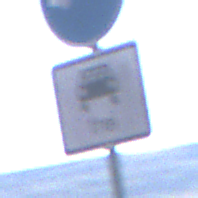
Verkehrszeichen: MehrfachbesetzePersonenkraftwagenFrei
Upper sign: Busssonderstreifen
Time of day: MorningAfternoon
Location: Outdoor (Nature)
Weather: Clear
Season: NotSpecified
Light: Natural